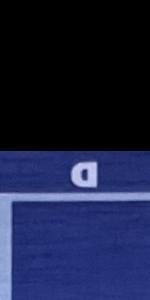
Label: Empty